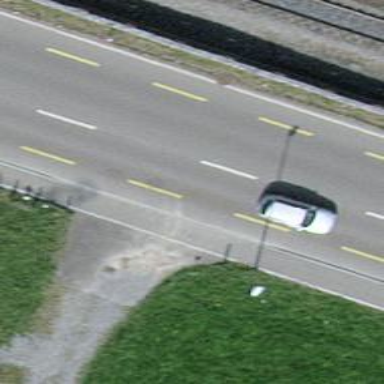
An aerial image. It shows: Primary highway with dedicated lane for cyclists.